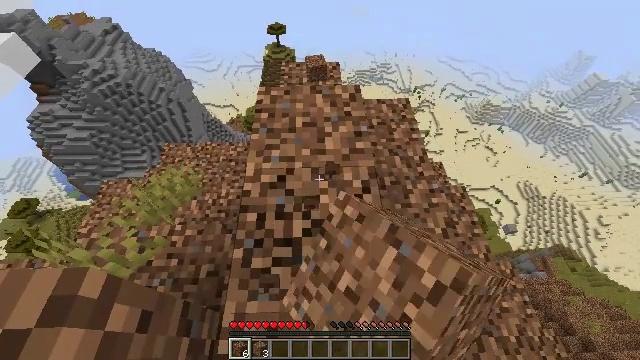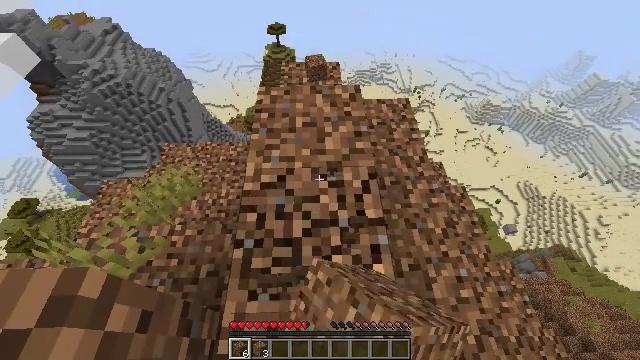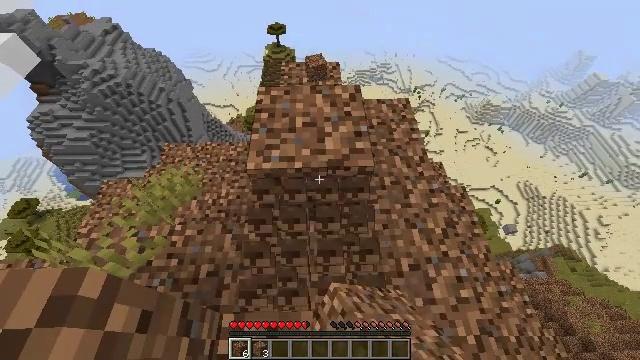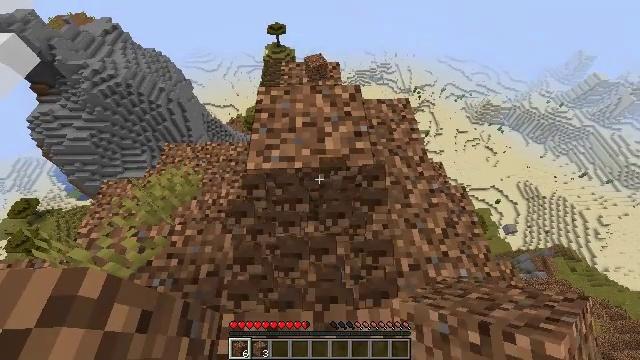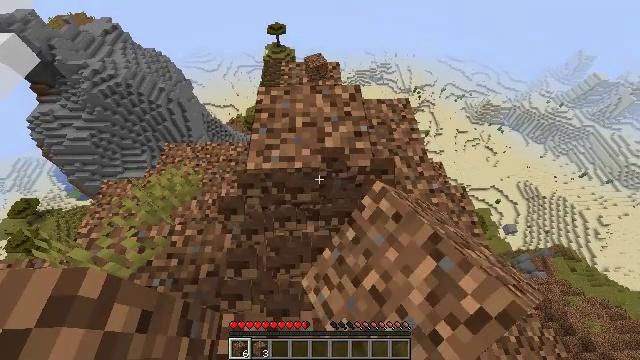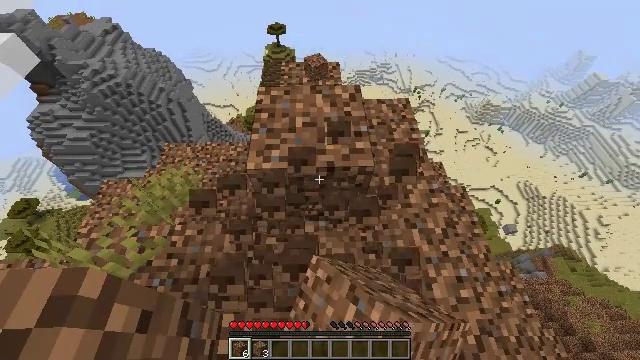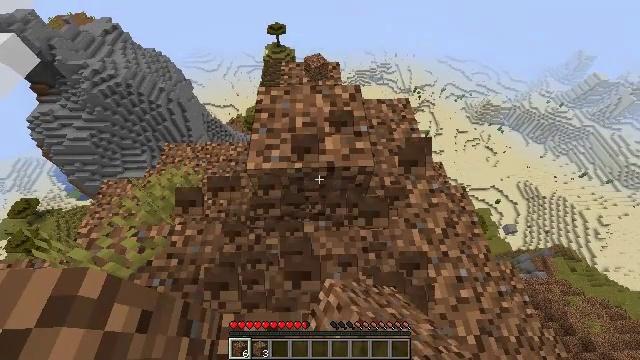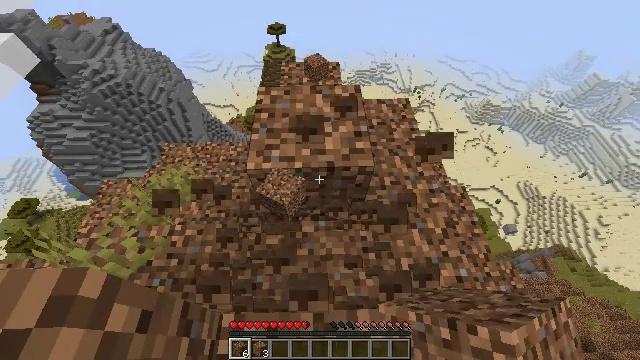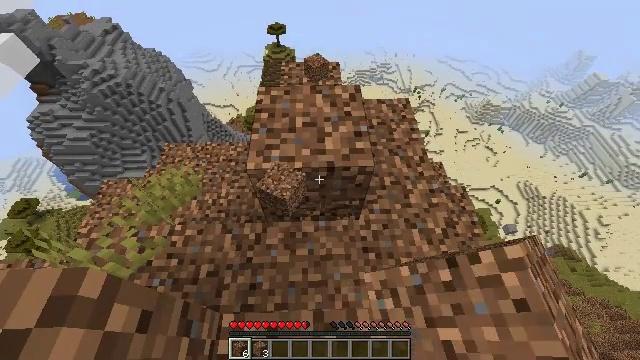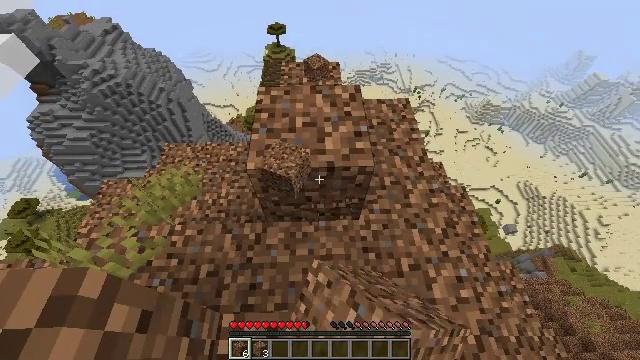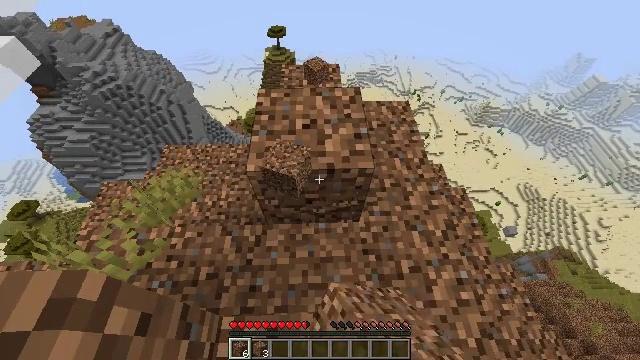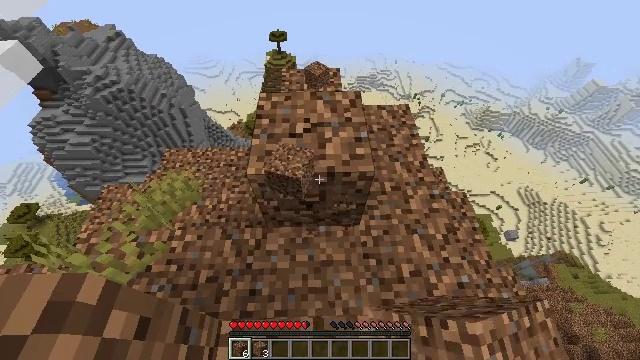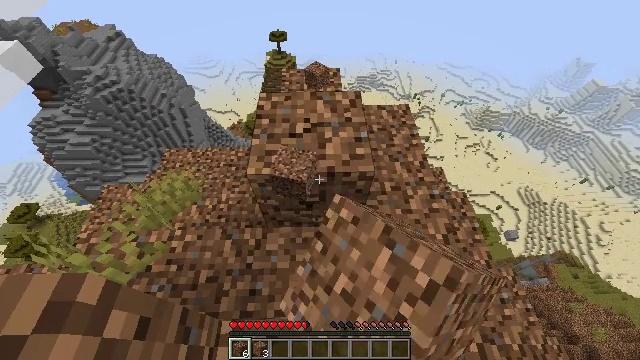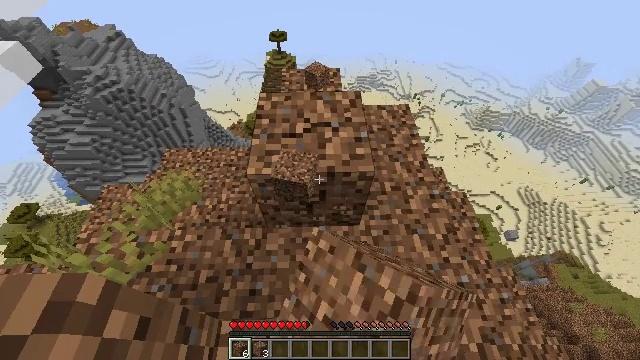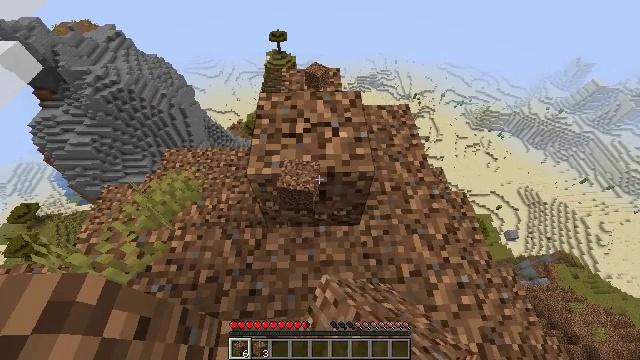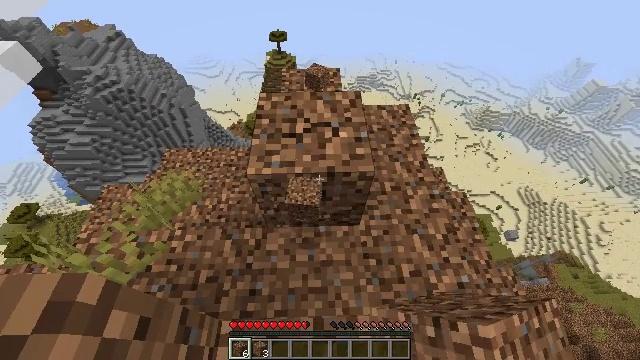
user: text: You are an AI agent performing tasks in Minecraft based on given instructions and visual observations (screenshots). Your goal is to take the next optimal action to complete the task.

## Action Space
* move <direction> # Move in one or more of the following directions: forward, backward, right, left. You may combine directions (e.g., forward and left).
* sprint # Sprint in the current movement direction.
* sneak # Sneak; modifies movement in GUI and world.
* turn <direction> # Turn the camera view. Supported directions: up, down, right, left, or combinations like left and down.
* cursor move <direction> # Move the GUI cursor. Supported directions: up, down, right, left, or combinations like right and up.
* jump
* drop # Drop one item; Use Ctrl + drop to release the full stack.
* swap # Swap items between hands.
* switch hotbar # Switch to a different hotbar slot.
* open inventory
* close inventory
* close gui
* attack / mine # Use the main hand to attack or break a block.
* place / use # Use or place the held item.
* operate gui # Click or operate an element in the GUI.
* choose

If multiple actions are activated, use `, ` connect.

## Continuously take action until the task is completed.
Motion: motion action
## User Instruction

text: Collect coarse dirt blocks.
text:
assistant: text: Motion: attack / mine
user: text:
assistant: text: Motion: attack / mine
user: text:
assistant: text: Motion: attack / mine
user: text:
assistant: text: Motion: attack / mine
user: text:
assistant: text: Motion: attack / mine
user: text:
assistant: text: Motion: attack / mine
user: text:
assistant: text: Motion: attack / mine
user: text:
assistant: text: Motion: attack / mine
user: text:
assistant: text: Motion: attack / mine
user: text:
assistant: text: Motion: attack / mine
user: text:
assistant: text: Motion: attack / mine
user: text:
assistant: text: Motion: attack / mine
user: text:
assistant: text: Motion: attack / mine
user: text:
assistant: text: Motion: attack / mine
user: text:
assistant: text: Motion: attack / mine
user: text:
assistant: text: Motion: attack / mine
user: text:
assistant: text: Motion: attack / mine
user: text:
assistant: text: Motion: attack / mine
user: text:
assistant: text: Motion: attack / mine
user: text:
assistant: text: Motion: attack / mine
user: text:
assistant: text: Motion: attack / mine
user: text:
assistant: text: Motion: attack / mine
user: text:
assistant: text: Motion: attack / mine
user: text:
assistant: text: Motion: attack / mine
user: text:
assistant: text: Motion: attack / mine
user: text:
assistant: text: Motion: attack / mine
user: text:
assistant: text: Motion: attack / mine
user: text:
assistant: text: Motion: attack / mine